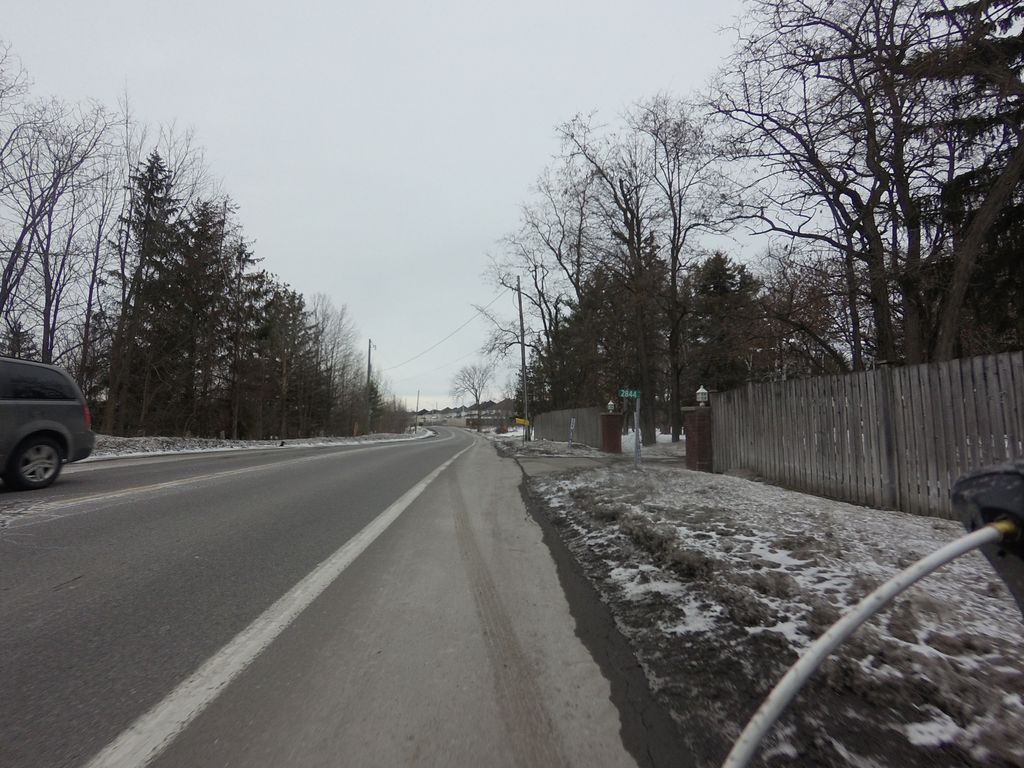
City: ottawa-gatineau